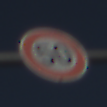
Verkehrszeichen: Geschwindigkeit50
Umgebung: Outdoor, Nature
Tageszeit: MorningAfternoon
Wetter: Clear
Licht: Natural
Jahreszeit: NotSpecified
Kontrast: HighContrast